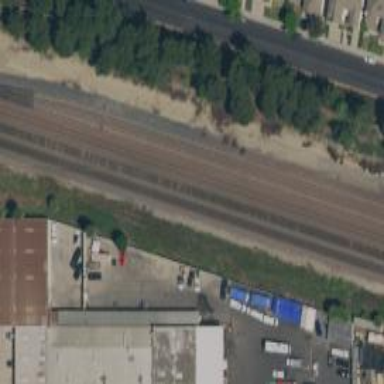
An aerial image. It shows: Railway siding with rails.